Question: In the figure below the goal is to compute the homography matrix H which transforms the points a1 a2 a3 a4 to their counterparts b1 b2 b3 b4.
That is:
'''
[b1 b2 b3 b4] = H * [a1 a2 a3 a4]
'''
What way would you suggest to be the best way to calculate H(3x3). a1...b4 are points in 2D which are represented in homogeneous coordinate systems ( that is [a1_x a1_y 1]', ...).
:
For these types of problems we use SVD, So i would like to see how this can be simply done in Matlab.
:
Here is how I tried to solve it using svd (H=Q/P) in Maltlab. Cosider the following code for the given example
'''
px=[0 1 1 0]; % a square
py=[1 1 0 0];
qx=[18 18 80 80]; % a random quadrangle
qy=[-20 20 60 -60];
if (DEBUG)
fill(px,py,'r');
fill(qx,qy,'r');
end
Q=[qx;qy;ones(size(qx))];
P=[px;py;ones(size(px))];
H=Q/P;
H*P-Q
answer:
-0.0000 0 0 0 0
-20.0000 20.0000 -20.0000 20.0000 0.0000
-0.0000 0 0 0 -0.0000
'''
I am expecting the answer to be a but it is not!... and that's why I asked this question in StackOverflow.
Now, we all know it is a not obviously Euclidean. However, it is good to know if in general care calculating such matrix using only 4 points is possible.

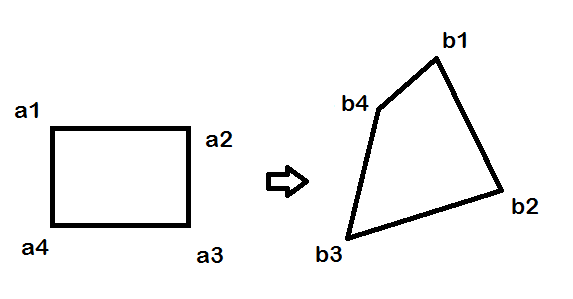
Answer: Using the data you posted:
'''
P = [px(:) py(:)];
Q = [qx(:) qy(:)];
'''
Compute the transformation:
'''
H = Q/P;
'''
apply the transformation:
'''
Q2 = H*P;
'''
Compare the results:
'''
err = Q2-Q
'''
output:
'''
err =
7.1054e-15 7.1054e-15
-3.5527e-15 -3.5527e-15
-1.4211e-14 -2.1316e-14
1.4211e-14 1.4211e-14
'''
which is zeros for all intents and purposes..
---
## EDIT:
So as you pointed out in the comments, the above method will not compute the 3x3 homography matrix. It simply solves the system of equations with as many equations as points provided:
'''
H * A = B --> H = B*inv(A) --> H = B/A (mrdivide)
'''
Otherwise, MATLAB has the CP2TFORM function in the image processing toolbox. Here is an example applied to the image shown:
'''
%# read illustration image
img = imread('http://i.stack.imgur.com/ZvaZK.png');
img = imcomplement(im2bw(img));
%# split into two equal-sized images
imgs{1} = img(:,fix(1:end/2));
imgs{2} = img(:,fix(end/2:end-1));
%# extract the four corner points A and B from both images
C = cell(1,2);
for i=1:2
%# some processing
I = imfill(imgs{i}, 'holes');
I = bwareaopen(imclearborder(I),200);
I = imfilter(im2double(I), fspecial('gaussian'));
%# find 4 corners
C{i} = corner(I, 4);
%# sort corners in a consistent way (counter-clockwise)
idx = convhull(C{i}(:,1), C{i}(:,2));
C{i} = C{i}(idx(1:end-1),:);
end
%# show the two images with the detected corners
figure
for i=1:2
subplot(1,2,i), imshow(imgs{i})
line(C{i}(:,1), C{i}(:,2), 'Color','r', 'Marker','*', 'LineStyle','none')
text(C{i}(:,1), C{i}(:,2), num2str((1:4)'), 'Color','r', ...
'FontSize',18, 'Horiz','left', 'Vert','bottom')
end
'''
With the corners detected, now we can obtain the spatial transformation:
'''
%# two sets of points
[A,B] = deal(C{:});
%# infer projective transformation using CP2TFORM
T = cp2tform(A, B, 'projective');
%# 3x3 Homography matrix
H = T.tdata.T;
Hinv = T.tdata.Tinv;
%# align points in A into B
X = tformfwd(T, A(:,1), A(:,2));
%# show result of transformation
line(X([1:end 1],1), X([1:end 1],2), 'Color','g', 'LineWidth',2)
'''
The result:
'''
>> H = T.tdata.T
H =
0.74311 -0.055998 <PHONE>
0.44989 -1.0567 -<PHONE>
-293.31 62.704 -1.1742
>> Hinv = T.tdata.Tinv
Hinv =
-1.924 -0.42859 -<PHONE>
-2.0585 -1.2615 -<PHONE>
370.68 39.695 1
'''

We can confirm the calculation ourselves:
'''
%# points must be in Homogenous coordinates (x,y,w)
>> Z = [A ones(size(A,1),1)] * H;
>> Z = bsxfun(@rdivide, Z, Z(:,end)) %# divide by w
Z =
152 57 1
219 191 1
62 240 1
92 109 1
'''
which maps to the points in B:
'''
%# maximum error
>> max(max( abs(Z(:,1:2)-B) ))
ans =
8.5265e-14
'''